Question: Drake rocks! I have a complex multistage processing problem. The problem can be illustrated with this example. I have 2 processes at level l, and I want all the datasets generated by the level 1 processes to be processed by a single target at level 2.
The code below does what I want, but I have to repeat the code at level 2, and in my complex situation, this seems wrong.
'''
library(drake)
library(tidyverse)
f_process1a = function(x) {
x
}
f_process1b = function(x) {
x
}
f_process2 = function(data, x) {
c(data, x )
}
drakeplan <- drake::drake_plan(
process1a = target(
f_process1a (process1a_var),
transform = map( process1a_var = c(1,2) )
)
,
#
process1b = target(
f_process1b ( process1b_var),
transform = map(process1b_var = c(2,3) )
)
,
process2a = target(
f_process2( process1a, process2_var ),
transform=cross( process1a, process2_var = c(4,5))
)
,
process2b = target(
f_process2( process1b, process2_var ),
transform=cross( process1b, process2_var = c(4,5))
)
)
drake_plan_source(drakeplan )
#> drake_plan(
#> process1a_1 = f_process1a(1),
#> process1a_2 = f_process1a(2),
#> process1b_2 = f_process1b(2),
#> process1b_3 = f_process1b(3),
#> process2a_4_process1a_1 = f_process2(process1a_1, 4),
#> process2a_5_process1a_1 = f_process2(process1a_1, 5),
#> process2a_4_process1a_2 = f_process2(process1a_2, 4),
#> process2a_5_process1a_2 = f_process2(process1a_2, 5),
#> process2b_4_process1b_2 = f_process2(process1b_2, 4),
#> process2b_5_process1b_2 = f_process2(process1b_2, 5),
#> process2b_4_process1b_3 = f_process2(process1b_3, 4),
#> process2b_5_process1b_3 = f_process2(process1b_3, 5)
#> )
'''
<URL>

I would like to combine the process2[ab] steps into a single target. Is this possible?
It seems like I should be able to have a single target such as:
'''
process2 = target(
f_process2( data, process2_var ),
transform=cross( data=c(process1a, process2a),
process2_var = c(4,5))
)
'''
But that doesn't work.
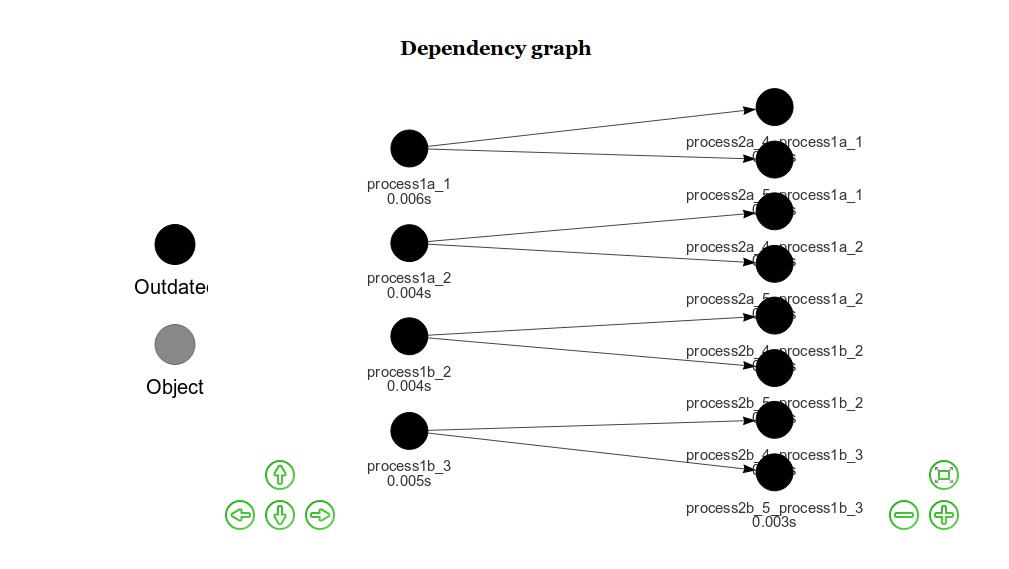
Answer: A compact solution is to supply a custom '.data' grid to 'map()'.
'''
library(drake)
library(rlang)
library(tidyverse)
grid <- tibble(
fun1 = syms(c("f1a", "f1a", "f1b", "f1b")),
var1 = c(1, 2, 2, 3)
)
plan <- drake_plan(
x = target(
fun1(var1),
transform = map(.data = !!grid)
),
y = target(
f2(x, var2),
transform = cross(x, var2 = c(4, 5))
)
)
config <- drake_config(plan)
vis_drake_graph(config)
'''

<URL>
But I might be overfitting your example here. Another approach is to use tags. Each transform understands <URL>' when you are working on 'process2'.
'''
library(drake)
plan <- drake_plan(
process1a = target(
f_process1a(process1a_var),
transform = map(process1a_var = c(1, 2), .tag_out = process1)
),
process1b = target(
f_process1b(process1b_var),
transform = map(process1b_var = c(2, 3), .tag_out = process1)
),
process2 = target(
f_process2(process1, process2_var),
transform = cross(process1, process2_var = c(4, 5))
),
trace = TRUE
)
config <- drake_config(plan)
vis_drake_graph(config)
'''

<URL>